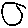
Label: circle